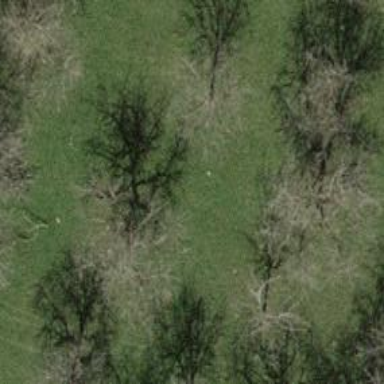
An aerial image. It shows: Beautiful tree in nature.